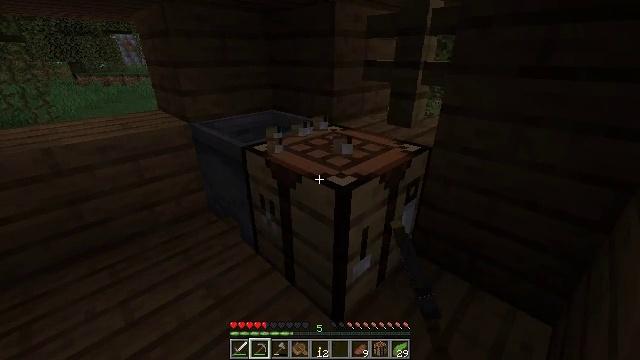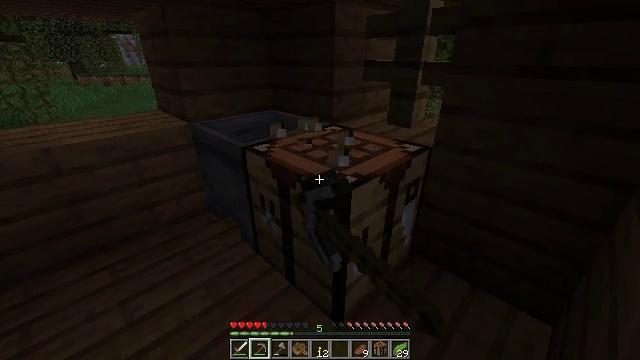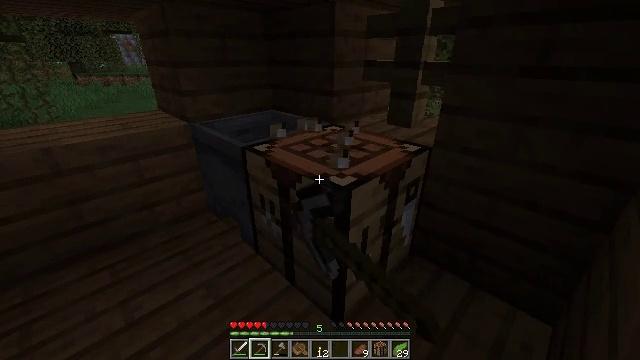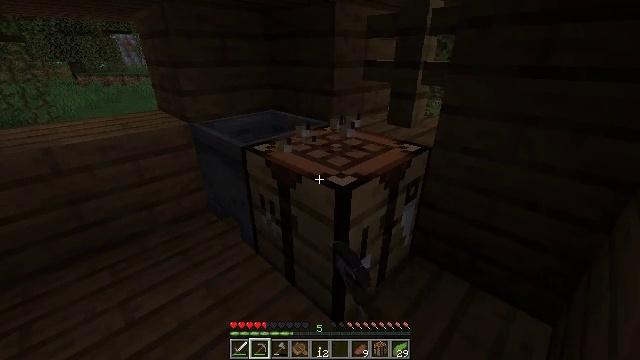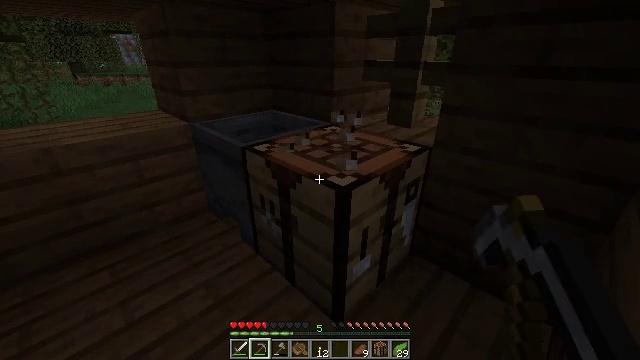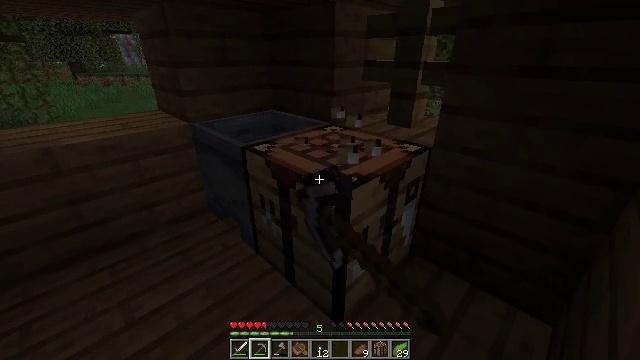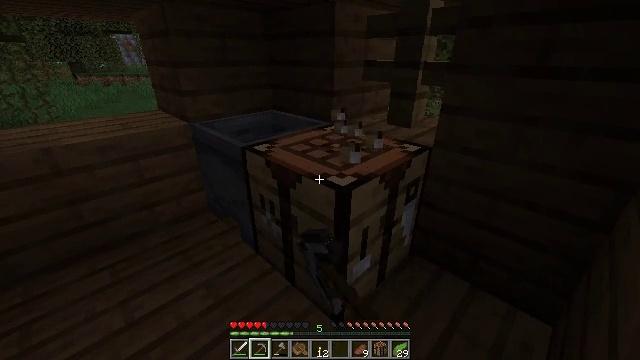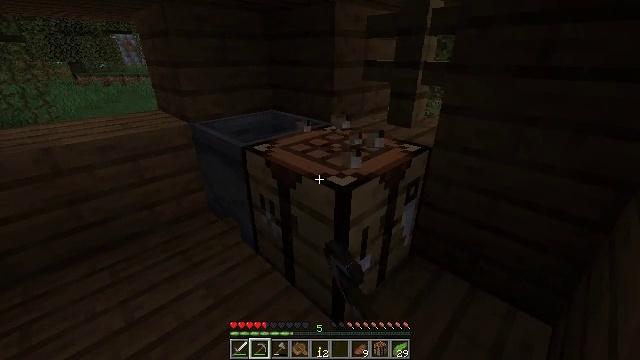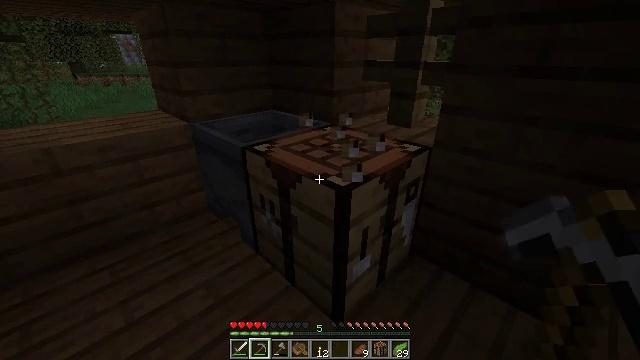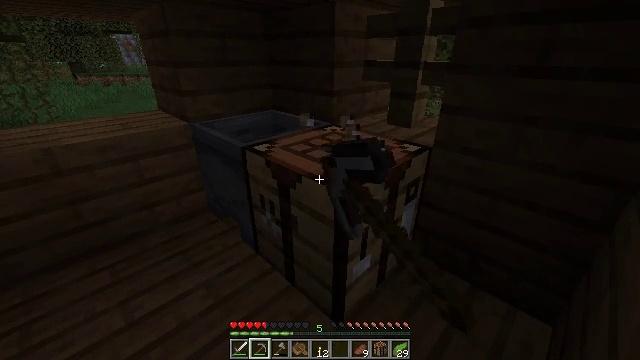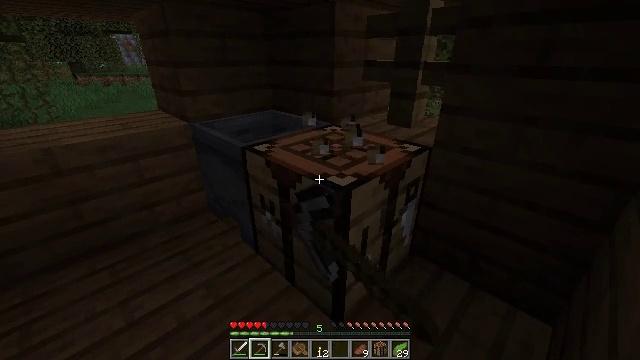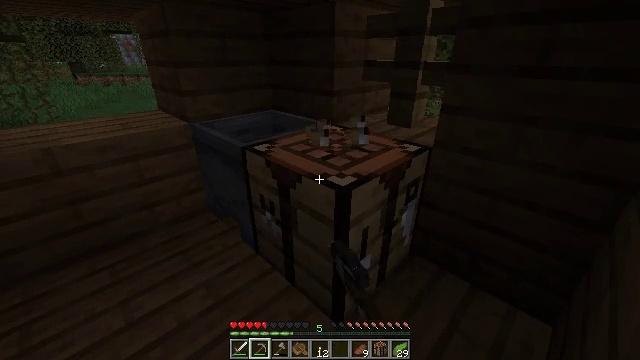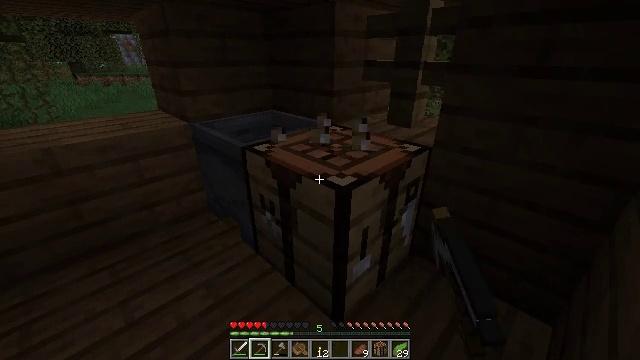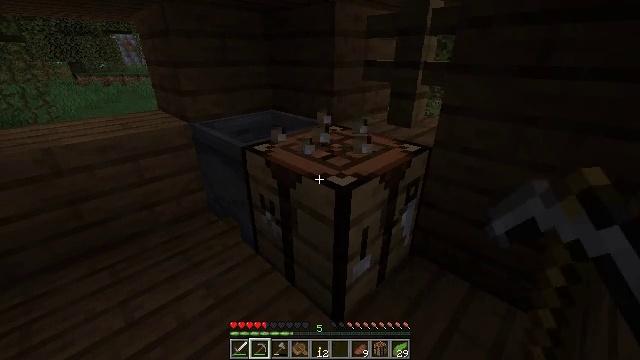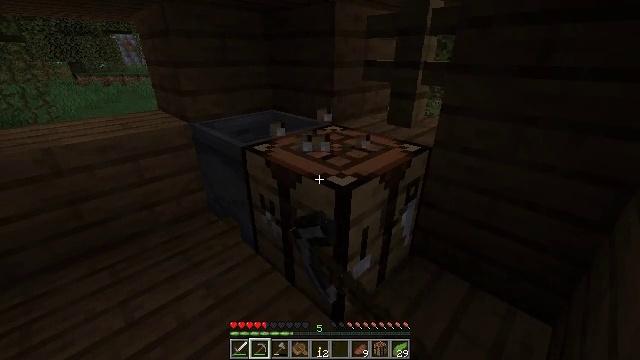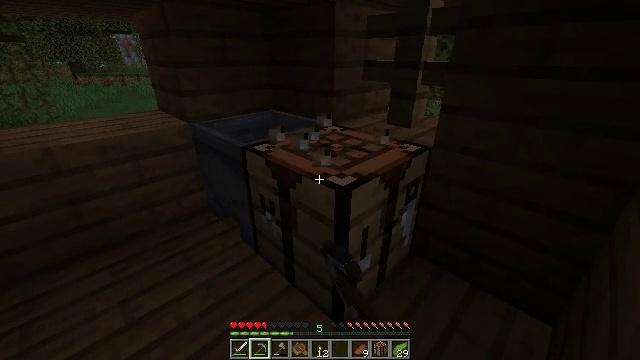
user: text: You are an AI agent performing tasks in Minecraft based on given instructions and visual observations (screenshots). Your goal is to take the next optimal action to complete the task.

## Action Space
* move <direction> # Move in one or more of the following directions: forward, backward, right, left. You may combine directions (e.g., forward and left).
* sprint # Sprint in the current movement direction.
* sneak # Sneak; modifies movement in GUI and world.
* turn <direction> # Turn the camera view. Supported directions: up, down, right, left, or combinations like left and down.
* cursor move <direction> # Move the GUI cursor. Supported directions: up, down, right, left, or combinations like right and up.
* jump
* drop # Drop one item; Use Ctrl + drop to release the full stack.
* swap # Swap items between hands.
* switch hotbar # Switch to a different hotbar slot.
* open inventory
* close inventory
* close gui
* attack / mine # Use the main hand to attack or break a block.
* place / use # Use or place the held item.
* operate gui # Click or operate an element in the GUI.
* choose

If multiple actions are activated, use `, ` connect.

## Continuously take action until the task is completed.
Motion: motion action
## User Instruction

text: Collect the potted red mushroom.
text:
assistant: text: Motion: attack / mine
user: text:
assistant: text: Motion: attack / mine
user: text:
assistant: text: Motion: attack / mine
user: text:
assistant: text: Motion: attack / mine
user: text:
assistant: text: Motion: attack / mine
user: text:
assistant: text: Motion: attack / mine
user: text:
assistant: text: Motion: attack / mine
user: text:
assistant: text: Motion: attack / mine
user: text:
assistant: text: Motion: attack / mine
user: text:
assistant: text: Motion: attack / mine
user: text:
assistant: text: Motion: attack / mine
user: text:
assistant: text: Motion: attack / mine
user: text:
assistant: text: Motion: attack / mine
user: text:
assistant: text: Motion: attack / mine
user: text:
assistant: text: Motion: attack / mine
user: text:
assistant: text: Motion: attack / mine
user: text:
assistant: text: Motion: attack / mine
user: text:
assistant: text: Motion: turn left and down, attack / mine
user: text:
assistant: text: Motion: turn left
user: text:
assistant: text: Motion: turn left and up
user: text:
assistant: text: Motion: turn left and up
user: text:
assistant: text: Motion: turn left
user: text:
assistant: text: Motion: turn left
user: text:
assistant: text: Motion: move back, turn left and down
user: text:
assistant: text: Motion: move back, turn left
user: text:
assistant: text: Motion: move back
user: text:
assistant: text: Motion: move back, turn left
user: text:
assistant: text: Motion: move back, turn left
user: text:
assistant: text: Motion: move back, turn left
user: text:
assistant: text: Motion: move back, turn left and up